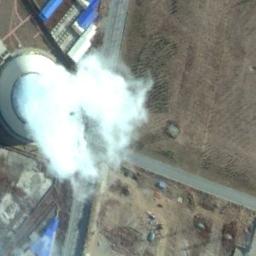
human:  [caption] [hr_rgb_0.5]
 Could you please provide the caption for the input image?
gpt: The thermal power station is on the bare land next to some buildings .

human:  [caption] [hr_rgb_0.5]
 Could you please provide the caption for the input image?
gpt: Many buildings of different shapes are next to the thermal power station .

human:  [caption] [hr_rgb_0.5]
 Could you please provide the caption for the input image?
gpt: There is a steaming cooling tower in a thermal power station .

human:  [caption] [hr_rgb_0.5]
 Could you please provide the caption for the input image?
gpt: In the upper left corner of the picture, there is a smoking thermal power station .

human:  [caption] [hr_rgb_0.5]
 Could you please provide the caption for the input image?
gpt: A thermal power station with a chimney .